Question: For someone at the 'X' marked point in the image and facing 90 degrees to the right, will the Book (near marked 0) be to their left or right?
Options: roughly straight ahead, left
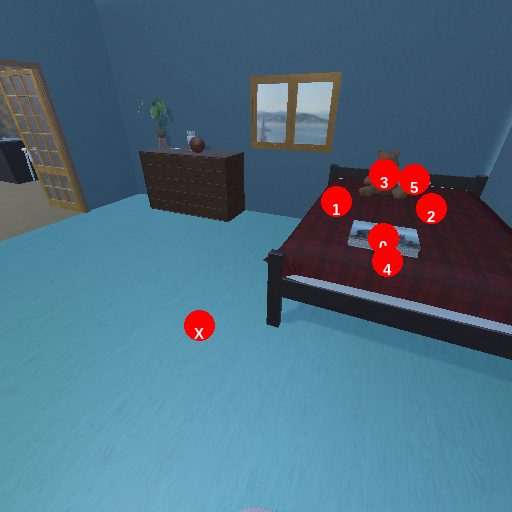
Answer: roughly straight ahead